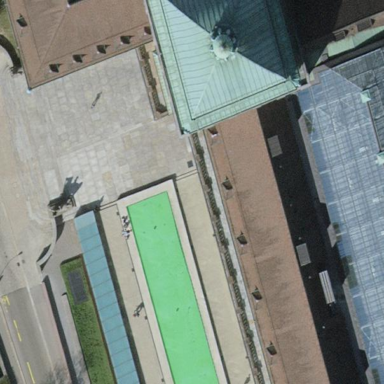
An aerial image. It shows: Reflecting pool of water.